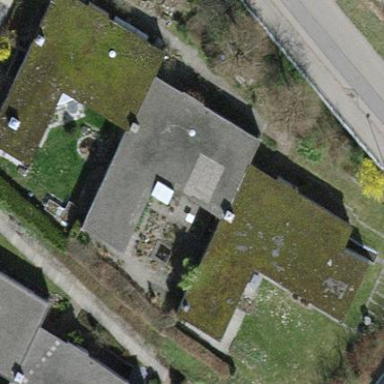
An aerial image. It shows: Terrace building.